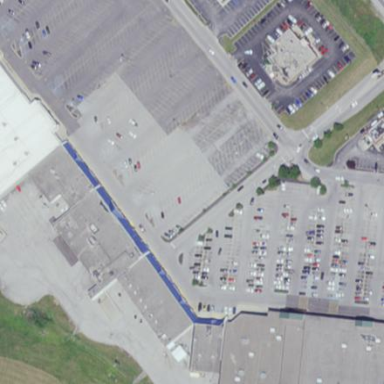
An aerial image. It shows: Retail building.